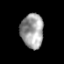
Tissue: prostate
Cell type: T cells
Senescence score: 0.3369
Nuclear area (px): 763
Mean DAPI intensity: 158.571